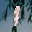
Label: 1